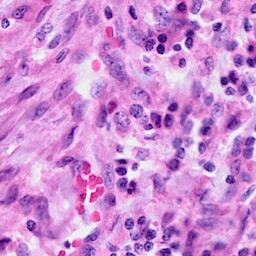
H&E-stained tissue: Cervix